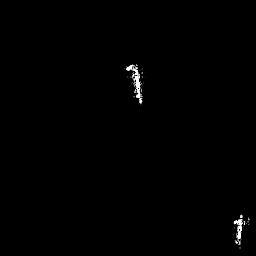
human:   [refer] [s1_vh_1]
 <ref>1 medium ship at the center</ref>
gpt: <box>[[49, 23, 56, 39, 0]]</box>